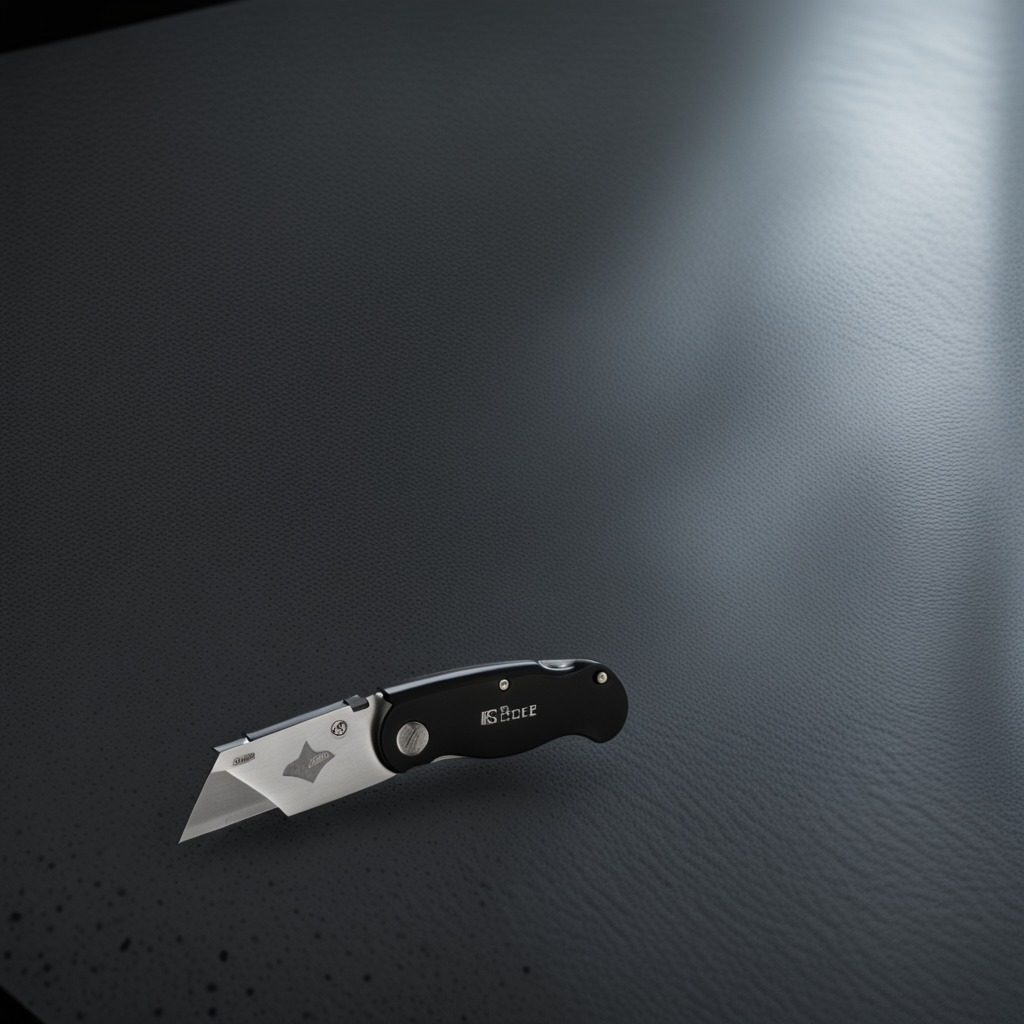
A utility knife is lying on a clean granite table inside a workshop at night dim ambient light soft shadows worn but